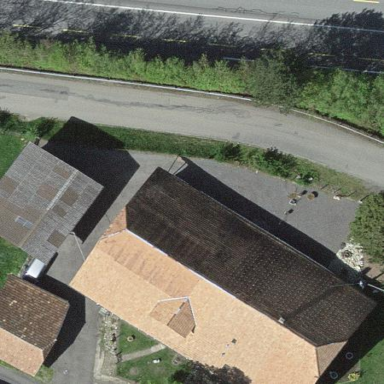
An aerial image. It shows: Farm building.